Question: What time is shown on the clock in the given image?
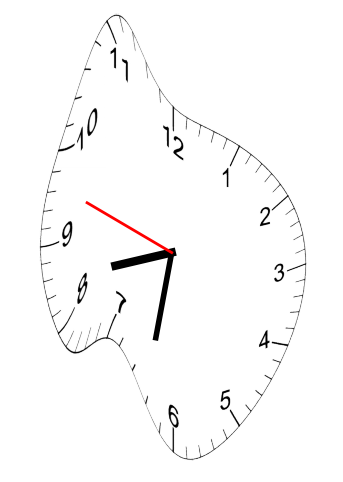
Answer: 08:31:48